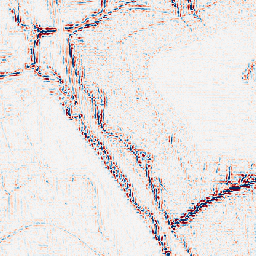
Category: wavelet
Decomposition family: wavelet_dwt
Decomposition parameters: wavelet: db2
level: 2
Upsampling method: cubic_catmull_rom
Upsampling parameters: scale: 2
Upsampling scale: 2